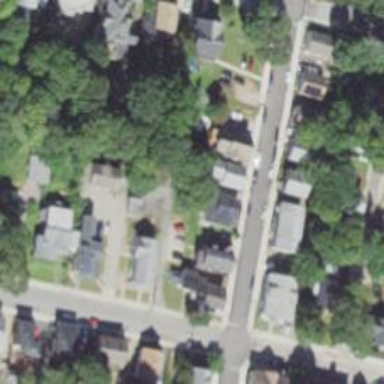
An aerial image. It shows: Residential driveway designated as service road.